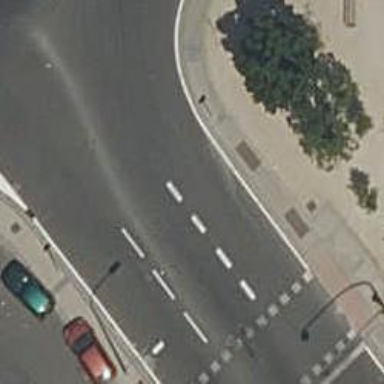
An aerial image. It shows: Road with traffic signals.